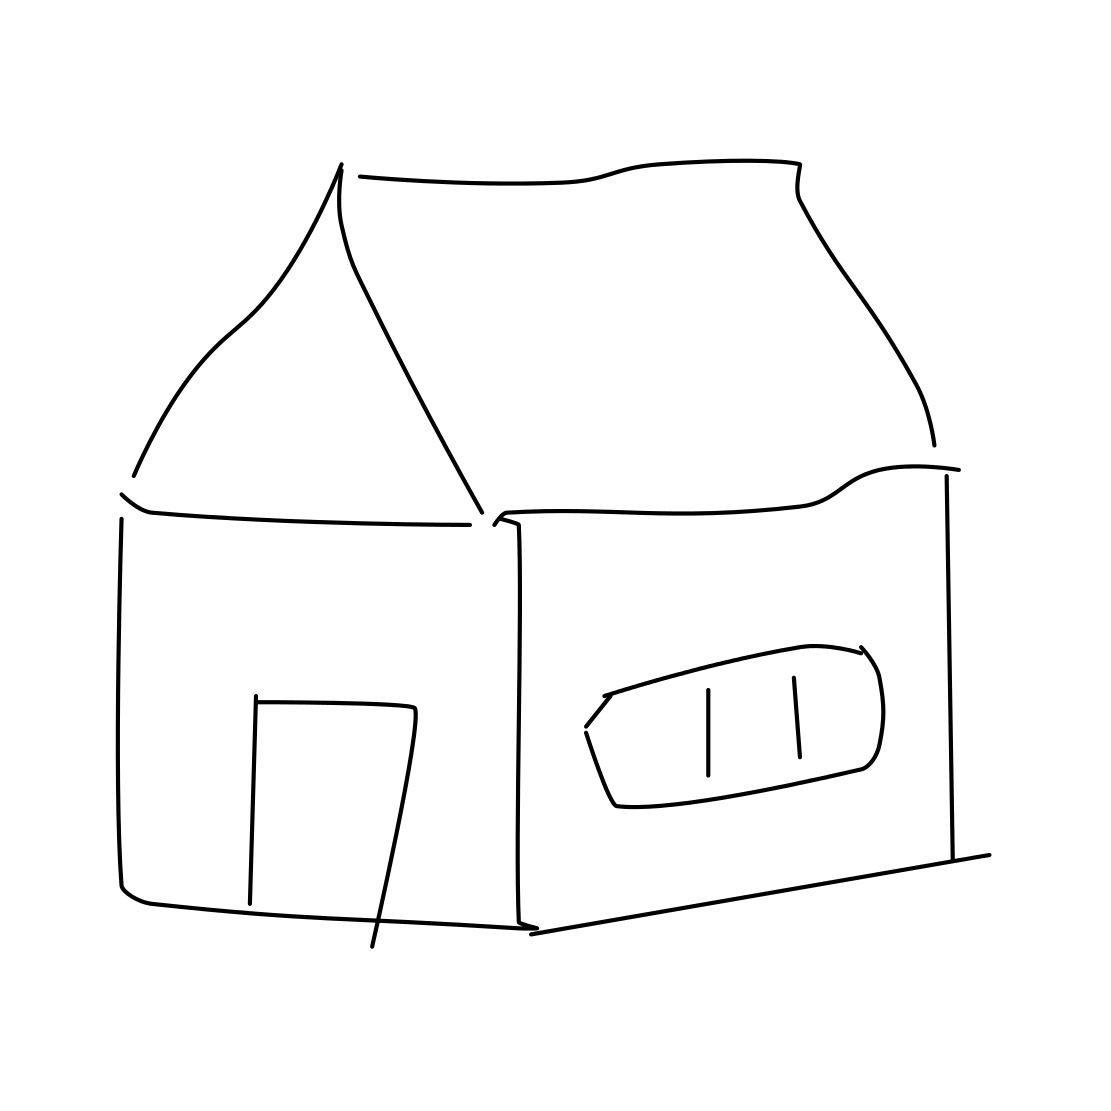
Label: house